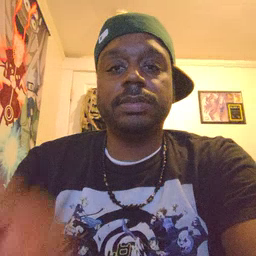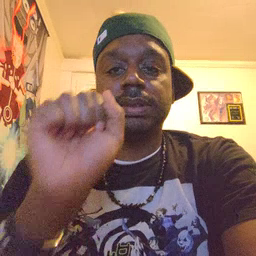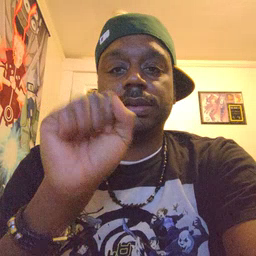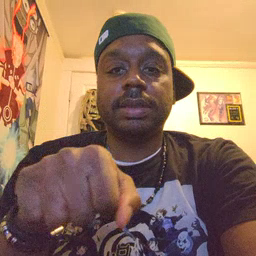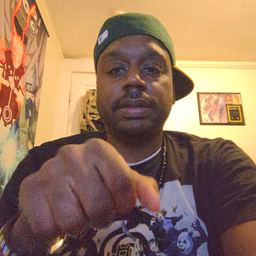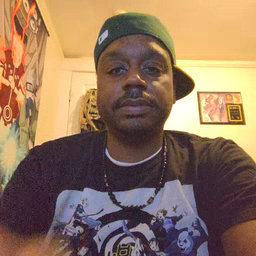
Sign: can